Field crop: tomato
Growth stage: 1
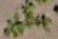
Species: portulaca